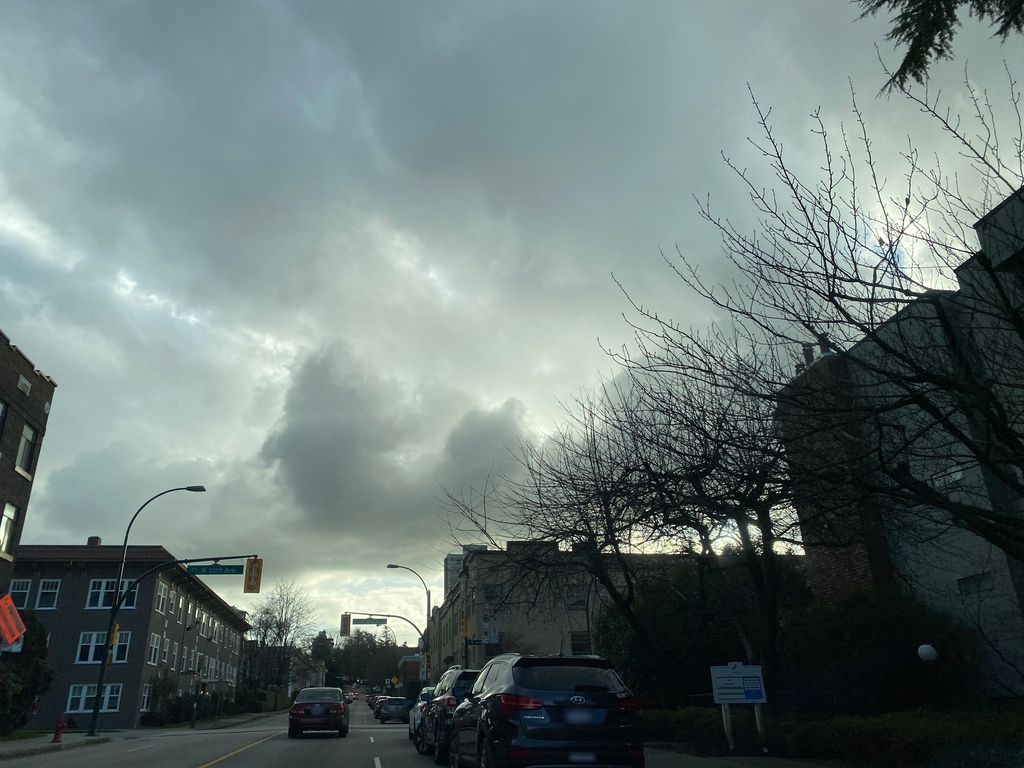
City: vancouver